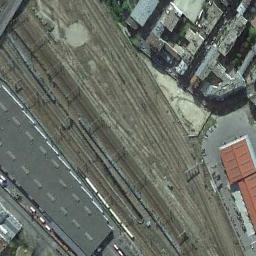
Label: railway